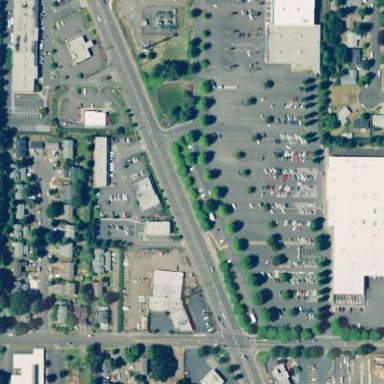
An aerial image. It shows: Retail area.